Aerial crown-view tile of a tropical tree (Barro Colorado Island, Panama), acquired 20241112:
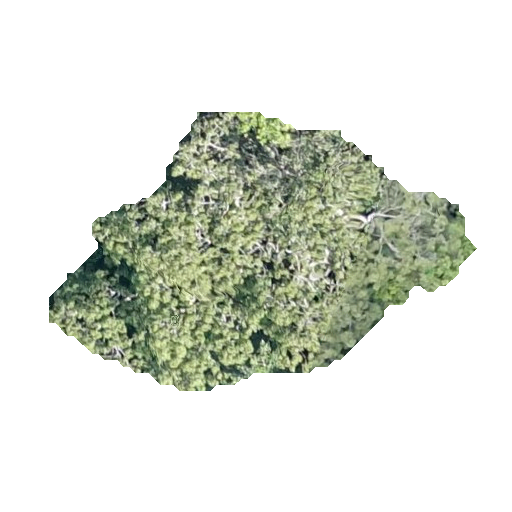
Species: Ceiba pentandra
GBIF accepted scientific name: Ceiba pentandra
Crown area: 114.802 m²